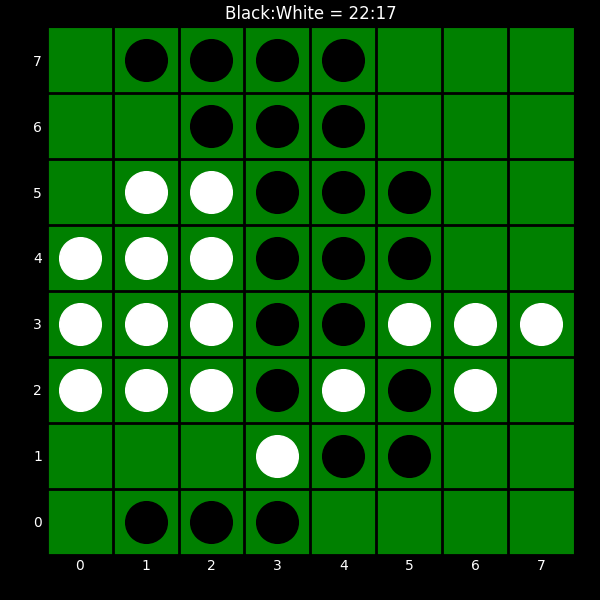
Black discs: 22
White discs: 17